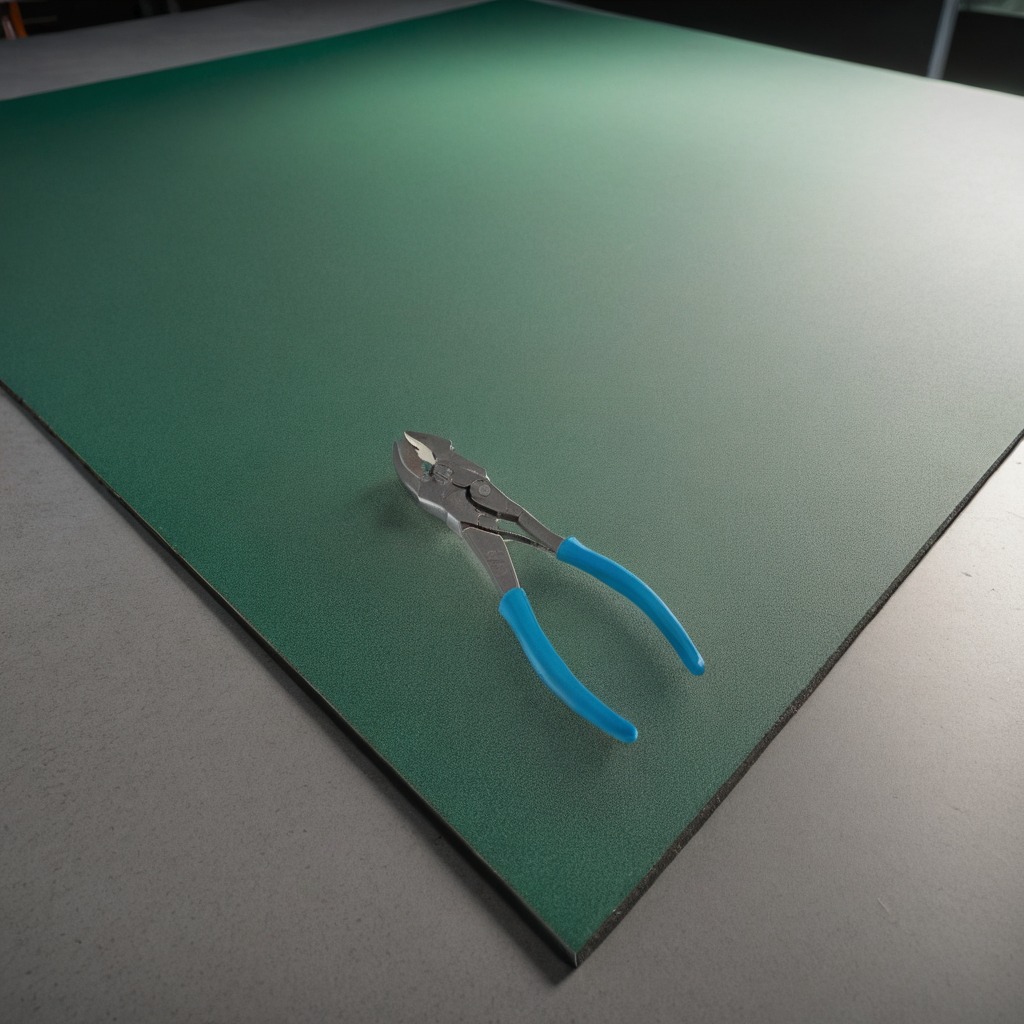
A plier lying on the tabletop